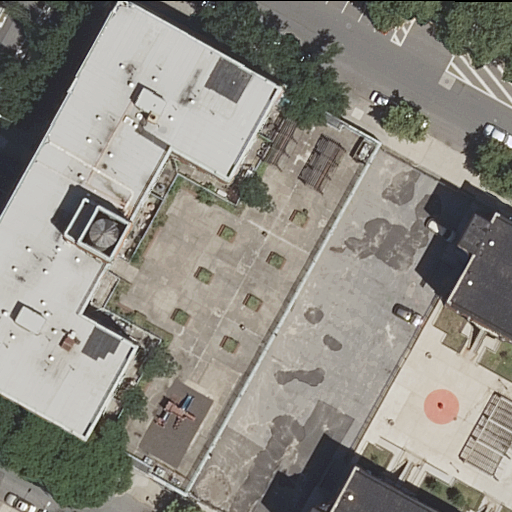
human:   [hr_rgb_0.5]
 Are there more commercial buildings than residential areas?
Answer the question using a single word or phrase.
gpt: no

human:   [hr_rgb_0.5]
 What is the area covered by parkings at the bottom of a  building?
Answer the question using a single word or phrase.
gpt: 0m2

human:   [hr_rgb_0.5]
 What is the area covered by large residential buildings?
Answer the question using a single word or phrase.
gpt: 1497m2

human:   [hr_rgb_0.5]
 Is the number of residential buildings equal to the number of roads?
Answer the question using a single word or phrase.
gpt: no

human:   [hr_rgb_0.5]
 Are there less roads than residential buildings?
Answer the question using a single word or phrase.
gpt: no

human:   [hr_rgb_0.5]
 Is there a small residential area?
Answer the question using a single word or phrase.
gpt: no

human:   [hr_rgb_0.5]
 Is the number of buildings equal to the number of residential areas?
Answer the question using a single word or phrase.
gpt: no

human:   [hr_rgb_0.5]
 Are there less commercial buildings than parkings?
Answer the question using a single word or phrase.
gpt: yes

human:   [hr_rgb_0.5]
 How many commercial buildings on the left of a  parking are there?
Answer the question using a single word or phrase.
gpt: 0

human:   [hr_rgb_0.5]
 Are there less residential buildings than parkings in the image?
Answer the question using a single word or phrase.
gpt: no

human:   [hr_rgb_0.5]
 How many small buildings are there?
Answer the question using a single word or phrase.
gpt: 0

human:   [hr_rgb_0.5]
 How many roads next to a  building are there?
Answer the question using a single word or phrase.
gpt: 5

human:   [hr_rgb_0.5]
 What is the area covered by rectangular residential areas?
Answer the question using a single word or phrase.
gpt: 9625m2

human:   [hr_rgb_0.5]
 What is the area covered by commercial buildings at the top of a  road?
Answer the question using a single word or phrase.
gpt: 0m2

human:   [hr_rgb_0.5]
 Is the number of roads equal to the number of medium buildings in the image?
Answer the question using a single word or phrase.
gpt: no

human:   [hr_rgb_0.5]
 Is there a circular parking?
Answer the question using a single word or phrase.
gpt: no

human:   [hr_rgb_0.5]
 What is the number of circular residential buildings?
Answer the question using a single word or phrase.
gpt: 0

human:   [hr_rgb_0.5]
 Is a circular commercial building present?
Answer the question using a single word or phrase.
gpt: no

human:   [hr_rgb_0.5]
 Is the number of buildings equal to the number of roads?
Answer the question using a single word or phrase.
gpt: no

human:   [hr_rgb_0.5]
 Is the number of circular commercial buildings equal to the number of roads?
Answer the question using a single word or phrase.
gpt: no

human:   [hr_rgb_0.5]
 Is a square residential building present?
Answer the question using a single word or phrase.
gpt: no

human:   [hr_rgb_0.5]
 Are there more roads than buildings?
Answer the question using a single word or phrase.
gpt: yes

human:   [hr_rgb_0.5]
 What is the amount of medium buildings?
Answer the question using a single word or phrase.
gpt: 1

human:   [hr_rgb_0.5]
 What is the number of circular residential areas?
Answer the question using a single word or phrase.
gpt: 0

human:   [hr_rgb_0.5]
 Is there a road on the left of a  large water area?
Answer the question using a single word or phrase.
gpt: no

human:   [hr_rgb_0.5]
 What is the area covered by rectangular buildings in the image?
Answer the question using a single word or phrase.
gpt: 250m2

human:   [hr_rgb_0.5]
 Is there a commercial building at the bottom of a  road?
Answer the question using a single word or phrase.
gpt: no

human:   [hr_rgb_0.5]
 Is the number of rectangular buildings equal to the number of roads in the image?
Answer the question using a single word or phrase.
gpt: no

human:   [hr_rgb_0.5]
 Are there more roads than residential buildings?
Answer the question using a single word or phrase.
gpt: yes

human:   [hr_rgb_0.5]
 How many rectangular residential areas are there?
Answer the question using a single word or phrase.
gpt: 1

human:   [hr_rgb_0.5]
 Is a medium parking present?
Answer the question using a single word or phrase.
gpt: no

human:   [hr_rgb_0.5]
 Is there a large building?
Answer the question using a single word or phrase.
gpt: yes

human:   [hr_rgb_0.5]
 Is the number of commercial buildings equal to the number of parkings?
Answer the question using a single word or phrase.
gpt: no

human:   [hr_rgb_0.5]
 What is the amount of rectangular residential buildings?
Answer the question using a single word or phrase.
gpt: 1

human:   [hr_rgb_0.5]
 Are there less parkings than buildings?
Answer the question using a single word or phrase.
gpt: no

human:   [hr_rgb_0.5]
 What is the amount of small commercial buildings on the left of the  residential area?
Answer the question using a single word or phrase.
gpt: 0